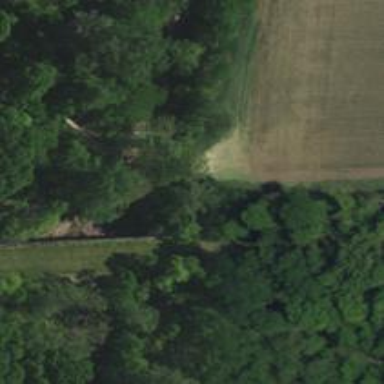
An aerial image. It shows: Abandoned railway.